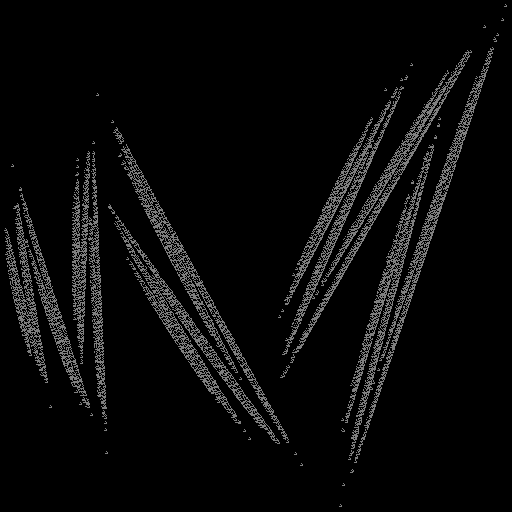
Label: bamboofern